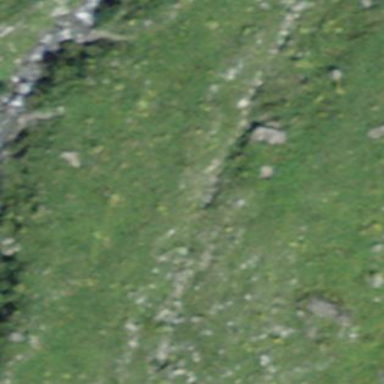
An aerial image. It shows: Natural area of fell.